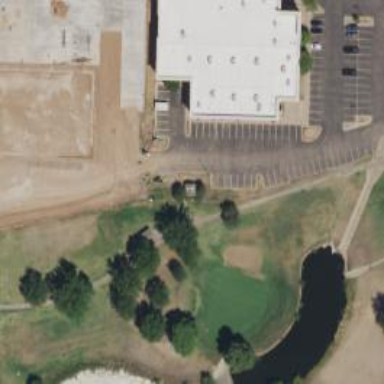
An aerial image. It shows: Golf cartpath that is also road path.